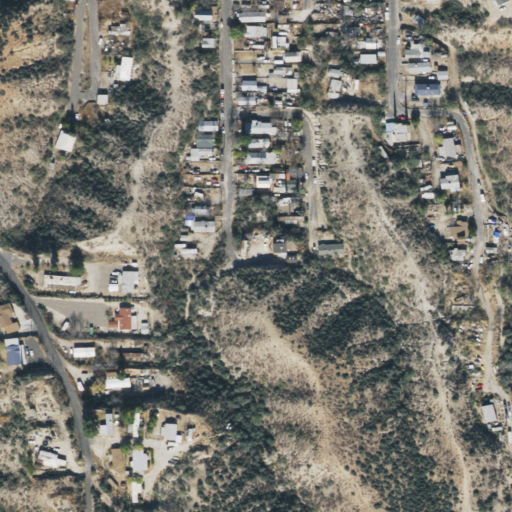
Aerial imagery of valley in Arizona named Porto Rico Canyon containing low intensity development, shrub, medium intensity development, open development, and high intensity development